Question: what am trying to do is place a div in center of my section i tried 'margin: 2% auto;' but it looked like this (the background isn't filled)

this is the link to the code
<URL>
this is my html
'''
{%load static%}
<!DOCTYPE html>
<html lang="en">
<head>
<!-- Required meta tags -->
<meta charset="utf-8">
<meta name="viewport" content="width=device-width, initial-scale=1, shrink-to-fit=no">
<!-- CSS -->
<link rel="stylesheet" href={%static 'css/translate_page.CSS' %}>
<link href='https://fonts.googleapis.com/css?family=Bangers' rel='stylesheet'>
<title>translate</title>
<script src="https://kit.fontawesome.com/a076d05399.js"></script>
</head>
<body>
{% include "nav.html" %}
<style>
a.active-translate-page{
background: #33ccff ;
</style>
</body>
<section class="container">
<div class="the-form">
</div>
</section>
</html>
'''
and this is my css
'''
*{
padding: 0;
margin: 0;
text-decoration: blink;
list-style: none;
box-sizing: border-box;
}
body {
font-family: montserrat;
}
.container{
display: block;
background: linear-gradient(to bottom, #33ccff 5%, #7882F3 50%);
background-size : cover;
height: calc(100vh - 80px);
}
.the-form{
width: 600px;
height: 500px;
background: #fff;
margin: 2% auto ;
border-radius: 2%;
}
'''
and btw am using django
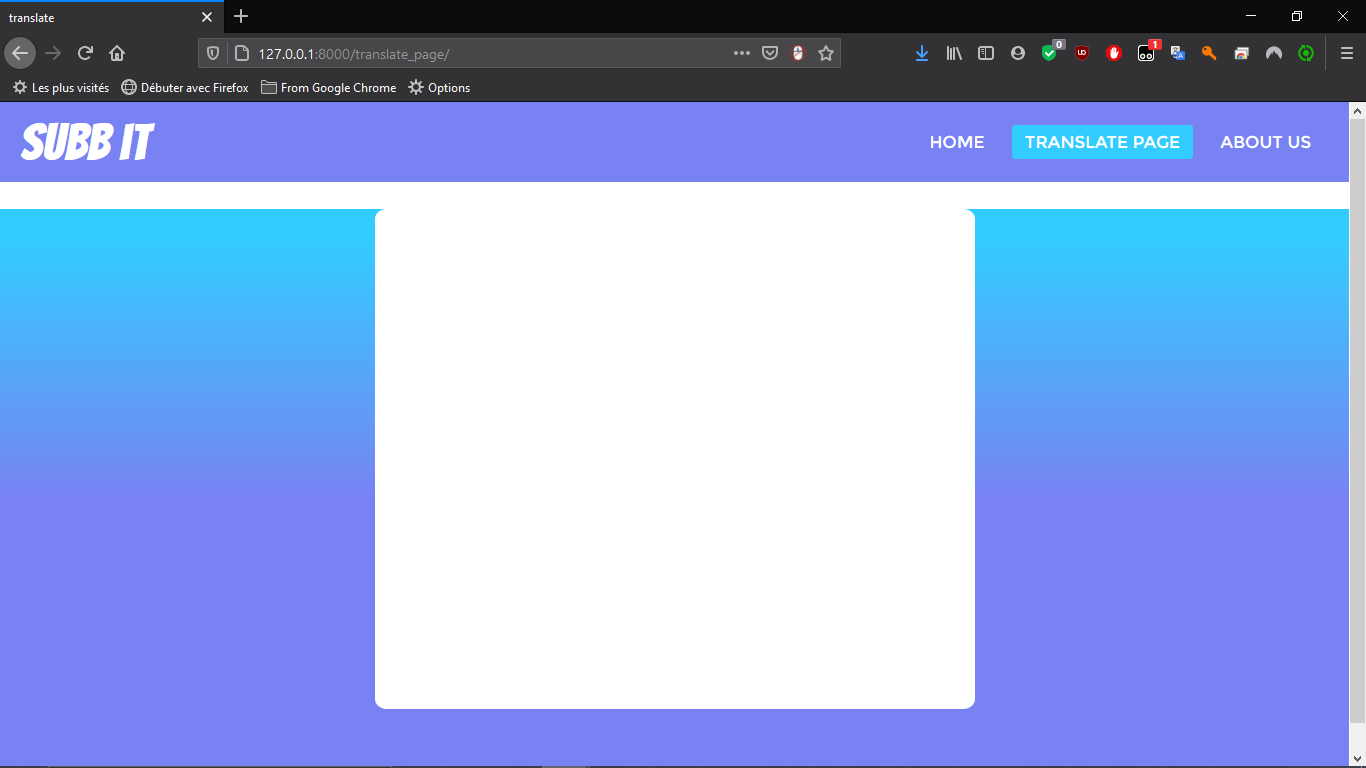
Answer: You may try the flex layout in this case:
'''
.container {
display: flex;
background: linear-gradient(to bottom, #33ccff 5%, #7882f3 50%);
background-size: cover;
width: 100%;
height: calc(100vh - 80px);
align-items: center;
justify-content: center;
}
.the-form {
width: 600px;
height: 500px;
background: #fff;
border-radius: 2%;
}
'''